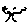
Label: tree